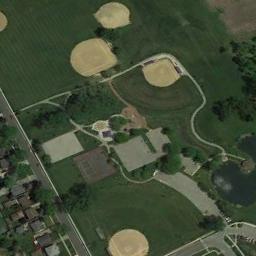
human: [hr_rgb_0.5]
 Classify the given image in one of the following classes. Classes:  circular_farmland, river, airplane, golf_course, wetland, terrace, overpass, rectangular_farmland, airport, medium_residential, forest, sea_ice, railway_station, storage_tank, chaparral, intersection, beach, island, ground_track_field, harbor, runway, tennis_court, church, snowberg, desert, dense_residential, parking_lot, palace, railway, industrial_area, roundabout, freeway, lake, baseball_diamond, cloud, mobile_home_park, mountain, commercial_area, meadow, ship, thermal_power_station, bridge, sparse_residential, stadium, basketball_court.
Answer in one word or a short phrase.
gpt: baseball_diamond